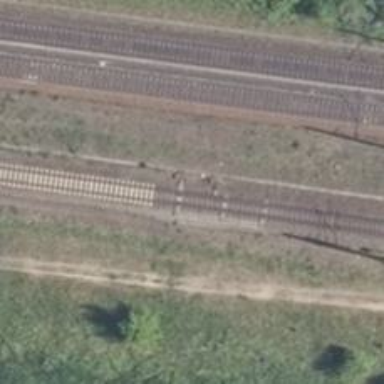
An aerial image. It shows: Railway switch with the turnout pointing to the right.